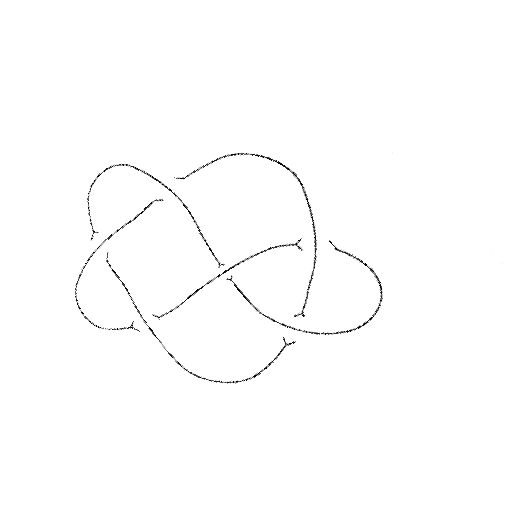
Crossing number: 6